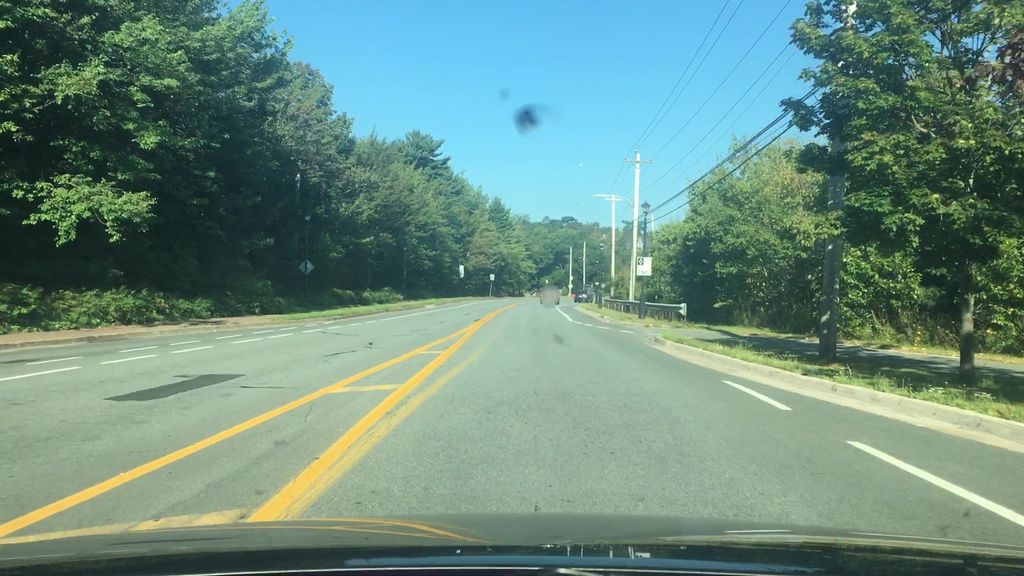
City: halifax